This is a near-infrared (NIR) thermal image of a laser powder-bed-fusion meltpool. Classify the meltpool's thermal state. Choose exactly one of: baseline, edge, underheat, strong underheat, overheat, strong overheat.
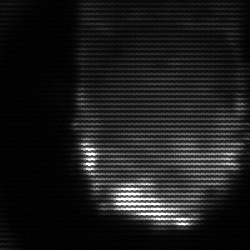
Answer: baseline